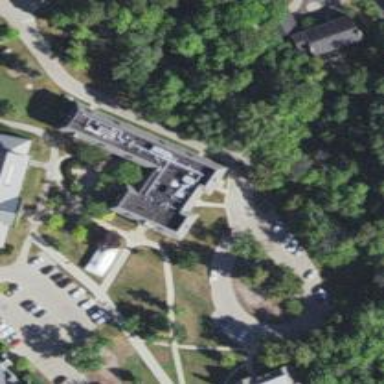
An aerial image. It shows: Dormitory building.